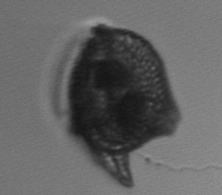
Label: Dinophysis_tripos